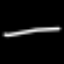
Label: line